Question: I'm trying to get a linq query result using '.ToListAsync()' Inside a using statement of the DbContext, code :
'''
private async Task<List<String>> GetEntiteesAsync()
{
Task<List<String>> returnValue;
using (var entities = new REPORTEntities())
{
returnValue = (from user in entities.USERs
group user by user.entite into g
select g.Key).ToListAsync();
}
return await returnValue;
}
'''
when running I get the "The ObjectContext instance has been disposed and can no longer be used for operations that require a connection." as shown :

I suppose that this is caused by the fact that the Context was disposed while the returnValue object was still receiving the objects asynchronously as a List, Is there a workaround to avoid this error while keeping the using statement, or I should just go by doing :
'''
private async Task<List<String>> GetEntiteesAsync()
{
Task<List<String>> returnValue;
var entities = new REPORTEntities()
returnValue = (from user in entities.USERs
group user by user.entite into g
select g.Key).ToListAsync();
return await returnValue;
}
'''
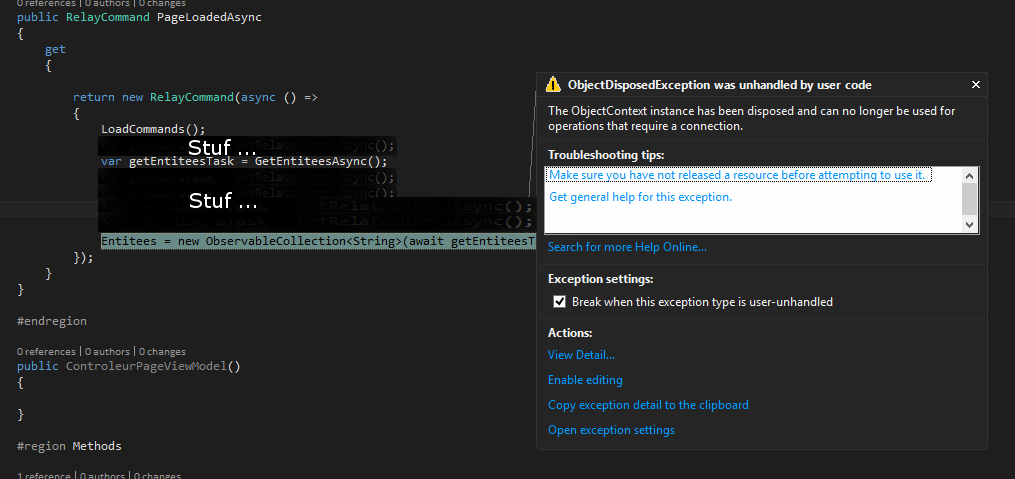
Answer: You're leaving the 'using' scope before the 'ToListAsync' operation completes because you're not awaiting the asynchronous task, which means 'entities' is disposed too soon (hence the object disposed exception).
You should just return the result while inside the scope and the 'async-await' mechanism will make sure 'Dispose' is called after the operation completes asynchronously:
'''
private async Task<List<String>> GetEntiteesAsync()
{
using (var entities = new REPORTEntities())
{
return await (from user in entities.USERs
group user by user.entite into g
select g.Key).ToListAsync();
}
}
'''